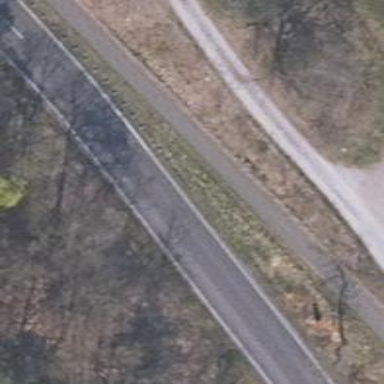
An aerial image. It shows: Secondary road with asphalt surface.